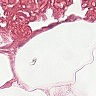
Metastatic tissue present: no